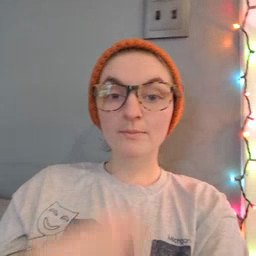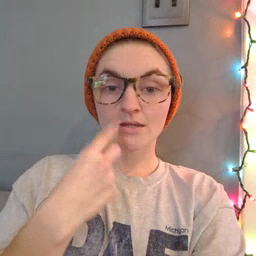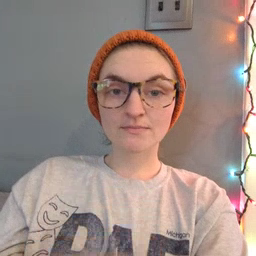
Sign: mouth